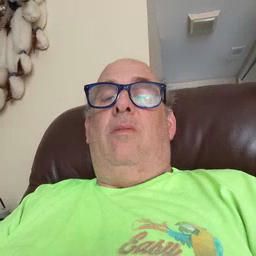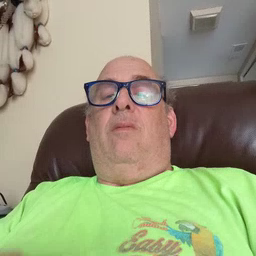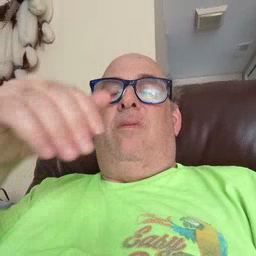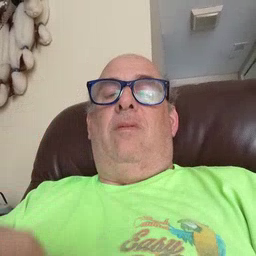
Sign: night